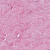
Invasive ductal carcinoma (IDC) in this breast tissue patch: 1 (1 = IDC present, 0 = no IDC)